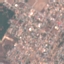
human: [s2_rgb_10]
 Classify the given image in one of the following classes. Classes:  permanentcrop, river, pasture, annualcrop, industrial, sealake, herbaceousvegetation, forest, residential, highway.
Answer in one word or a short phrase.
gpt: Residential